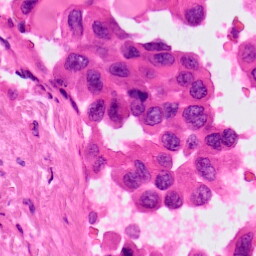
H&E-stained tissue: Lung